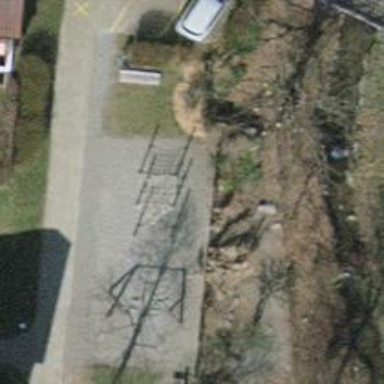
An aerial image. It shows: Playground featuring climbing frame.